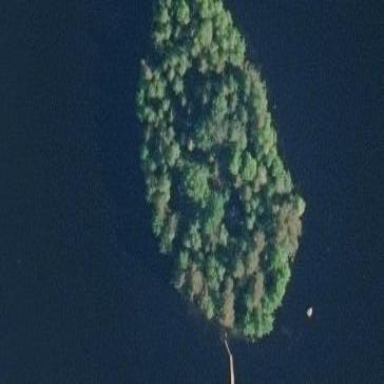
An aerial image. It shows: Image showing island.